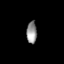
Tissue: prostate
Cell type: Fibroblasts
Senescence score: 0.7046
Nuclear area (px): 220
Mean DAPI intensity: 148.005